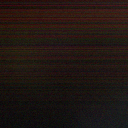
Screen state: off